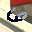
Label: 6